Breast ultrasound image
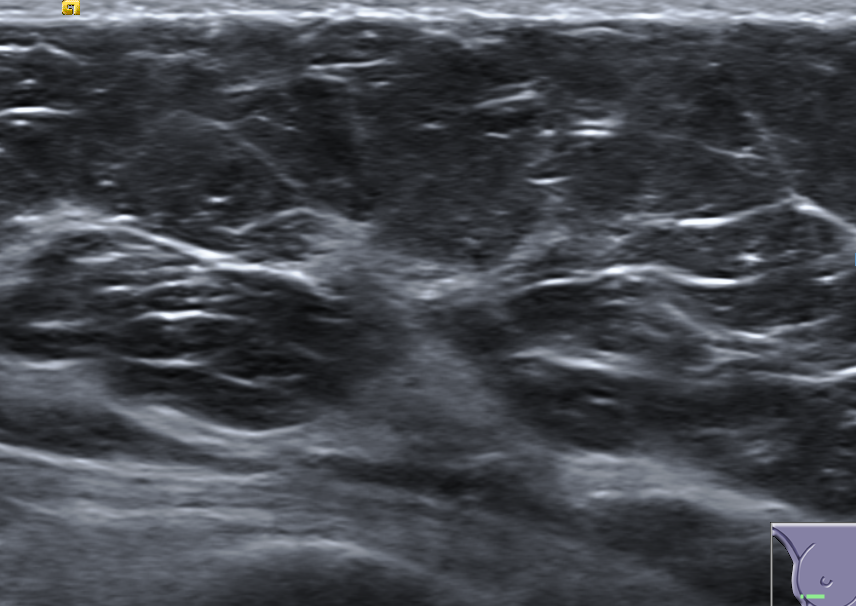
Diagnosis: normal